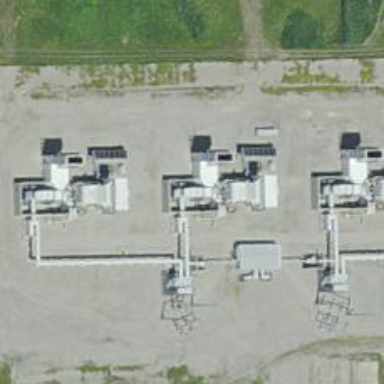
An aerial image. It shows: Gas turbine generator is in use.